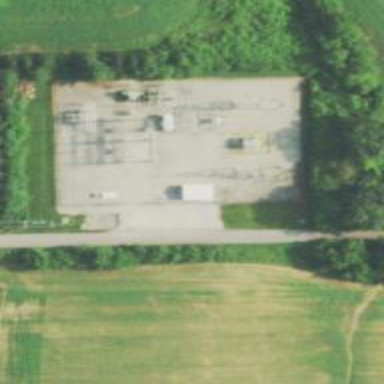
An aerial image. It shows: Outdoor power substation surrounded by fence. The substation operates at the distribution level.